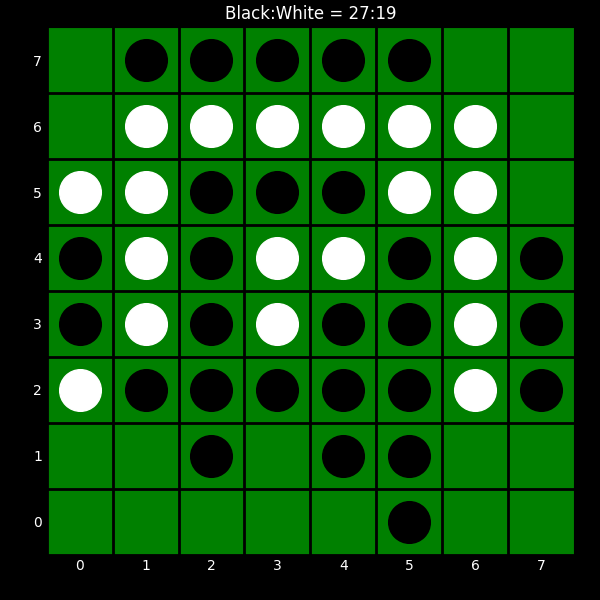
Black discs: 27
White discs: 19